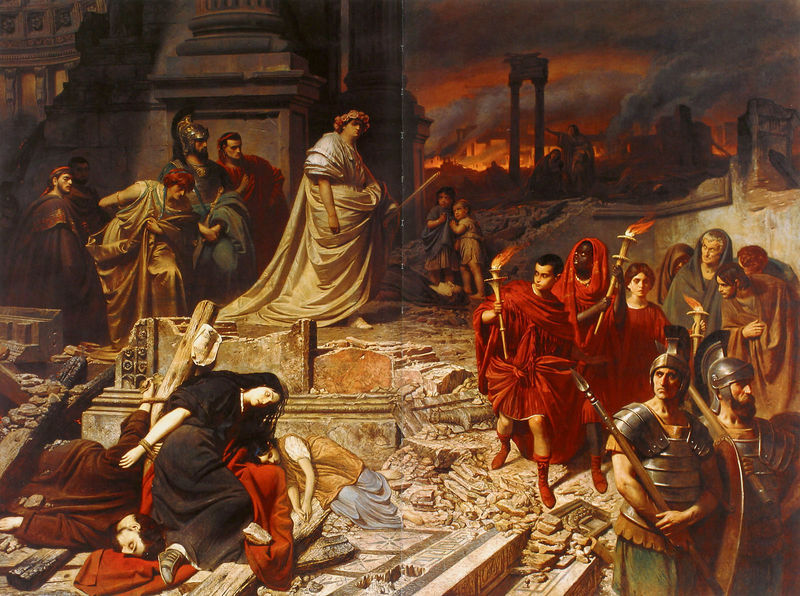
Titel: Nero auf den Trümmern Roms
Künstler: Karl von Piloty
Institution: Budapest, Szépmüvészeti Múzeum
Schlagwörter: berg, dunkel, feuer, gemälde, gelb, menschen, stadt, frau, männer, schwarz, säulen, rot, hinrichtung, stein, tod, rauch, gewänder, fesseln, knaben, kuppel, brand, krieg, kaiser, lanze, soldaten, tor, neger, ruine, dom, tote, ruinen, helm, rom, gemäuer, harnisch, feuerbach, fakeln, inferno, fessel, fackeln, nero, galgen, brand roms, tfrauen